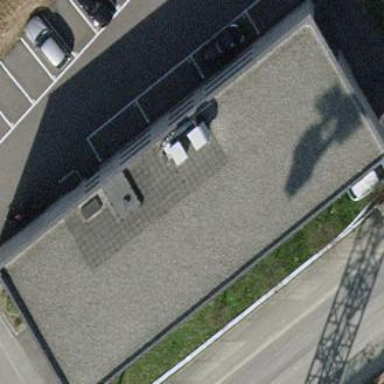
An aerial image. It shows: Office building.